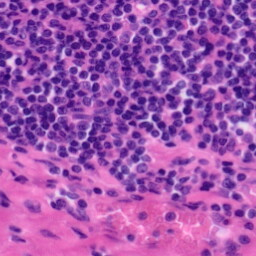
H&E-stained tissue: Tonsil